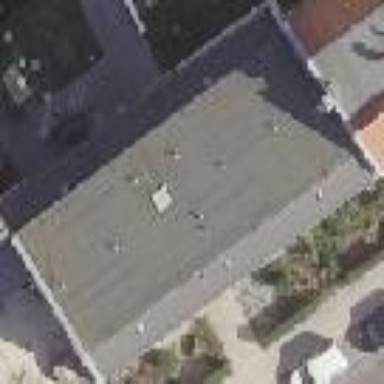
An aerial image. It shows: Building consisting of apartments with double saltbox roof shape.